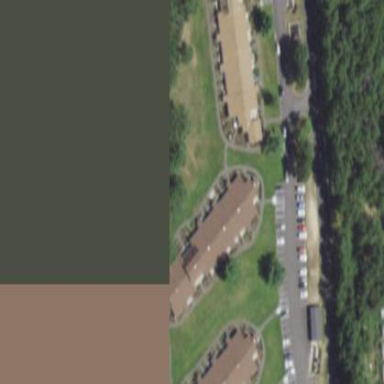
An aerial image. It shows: View of apartment building.